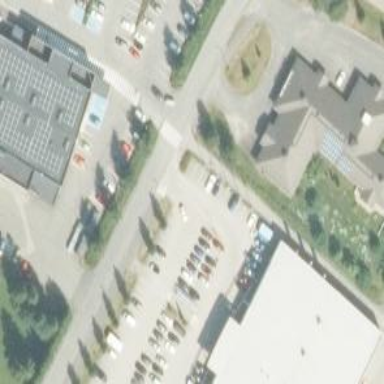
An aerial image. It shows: Asphalt footway with marked crossing.